Question: The green dot in the picture is the starting point, and the blue dot is the end point. Each move can only go one square to the right or down. How many different simple paths are there?
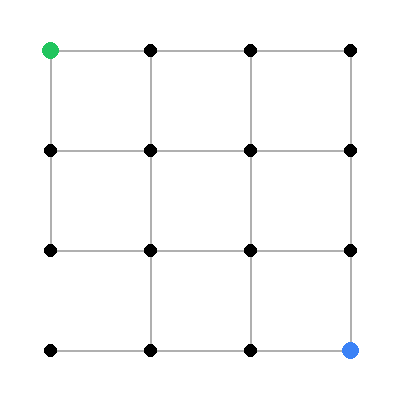
Answer: 19